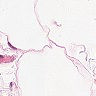
Metastatic tissue present: no